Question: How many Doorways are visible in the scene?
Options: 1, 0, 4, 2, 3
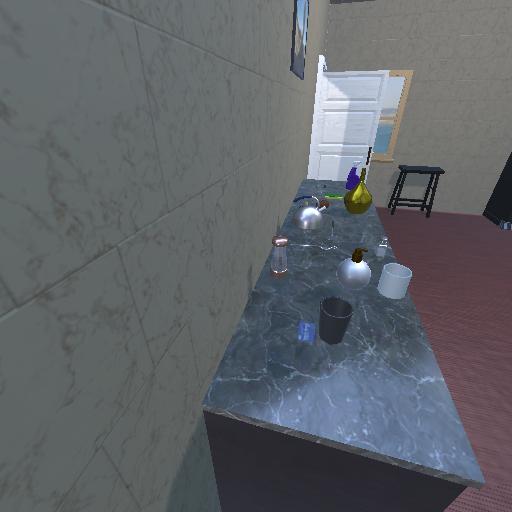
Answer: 1